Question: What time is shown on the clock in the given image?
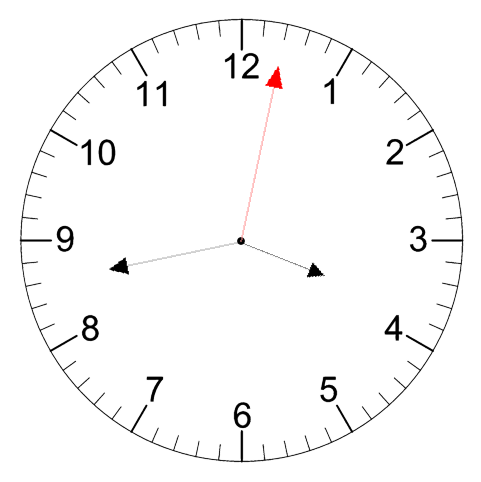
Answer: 03:43:02